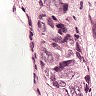
Metastatic tissue present: yes